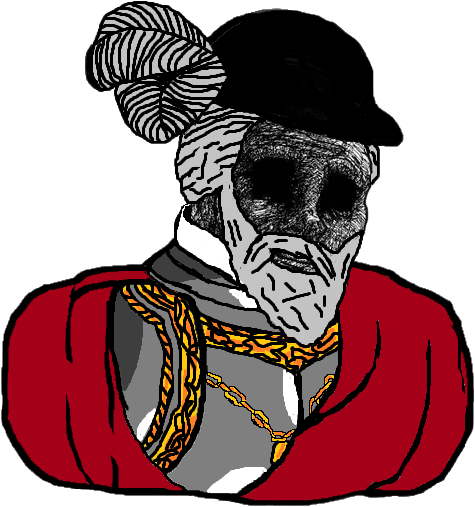
Label: 5_Withered_Wojak